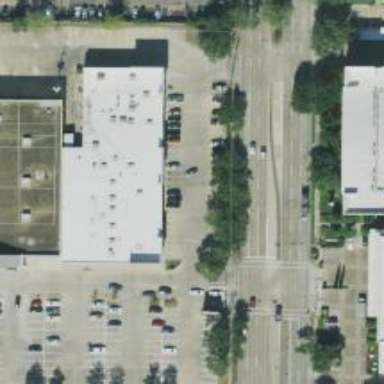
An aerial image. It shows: Parking space.